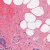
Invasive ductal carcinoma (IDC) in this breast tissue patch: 0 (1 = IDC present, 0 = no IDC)